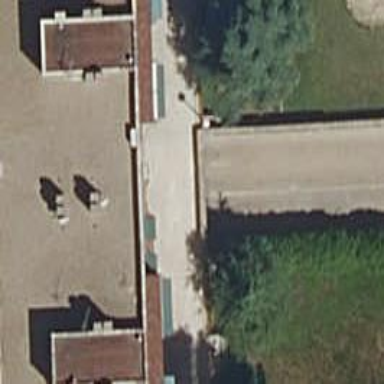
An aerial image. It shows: Parking entrance.